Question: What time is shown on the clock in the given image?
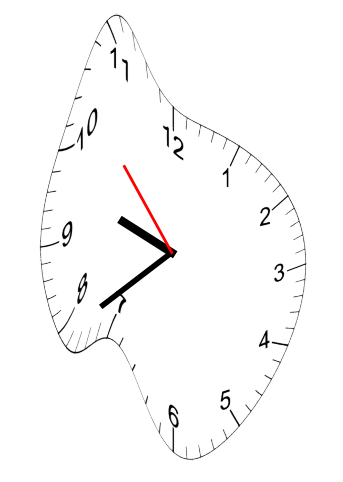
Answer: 09:38:53